Field crop: maize
Growth stage: 2
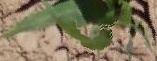
Species: maize